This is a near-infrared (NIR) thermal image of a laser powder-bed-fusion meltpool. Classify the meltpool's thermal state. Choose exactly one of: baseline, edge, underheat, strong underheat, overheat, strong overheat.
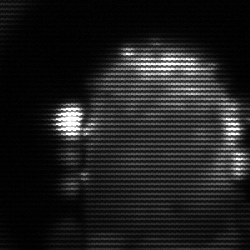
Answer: baseline